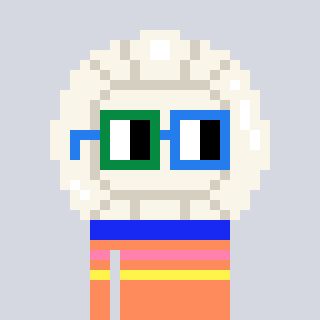
a pixel art character with square green and blue glasses, a volleyball-shaped head and a peachy-colored body on a cool background